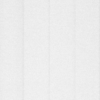
Label: dusty